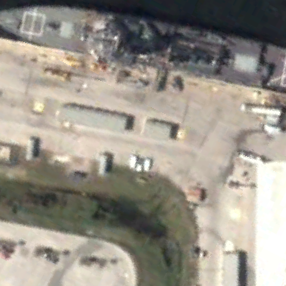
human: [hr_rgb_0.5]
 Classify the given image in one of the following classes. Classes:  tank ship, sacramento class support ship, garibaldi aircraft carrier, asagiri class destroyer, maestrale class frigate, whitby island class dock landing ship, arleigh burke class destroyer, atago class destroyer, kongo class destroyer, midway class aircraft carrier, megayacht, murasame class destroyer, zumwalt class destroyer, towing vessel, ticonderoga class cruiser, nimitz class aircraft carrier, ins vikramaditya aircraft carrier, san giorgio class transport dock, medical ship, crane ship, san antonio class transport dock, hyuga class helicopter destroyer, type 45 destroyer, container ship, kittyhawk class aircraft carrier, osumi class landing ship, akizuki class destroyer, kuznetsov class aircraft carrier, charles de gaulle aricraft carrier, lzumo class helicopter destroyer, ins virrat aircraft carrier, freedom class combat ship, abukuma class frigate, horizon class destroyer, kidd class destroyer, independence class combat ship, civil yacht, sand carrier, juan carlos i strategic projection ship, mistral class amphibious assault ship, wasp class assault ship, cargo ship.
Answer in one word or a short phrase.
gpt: Arleigh Burke class destroyer